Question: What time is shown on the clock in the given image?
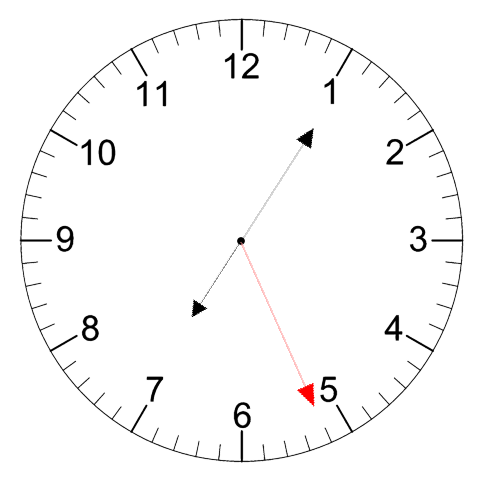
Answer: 07:05:26